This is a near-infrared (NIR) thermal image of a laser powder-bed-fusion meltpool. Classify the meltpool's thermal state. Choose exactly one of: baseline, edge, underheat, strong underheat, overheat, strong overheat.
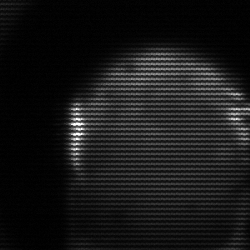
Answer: edge